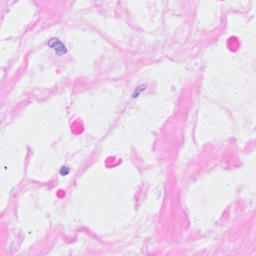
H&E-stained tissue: Breast